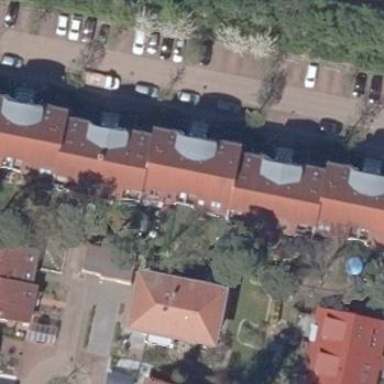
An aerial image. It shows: View of apartment building.